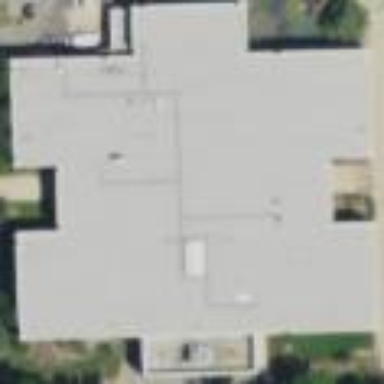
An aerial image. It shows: School building.